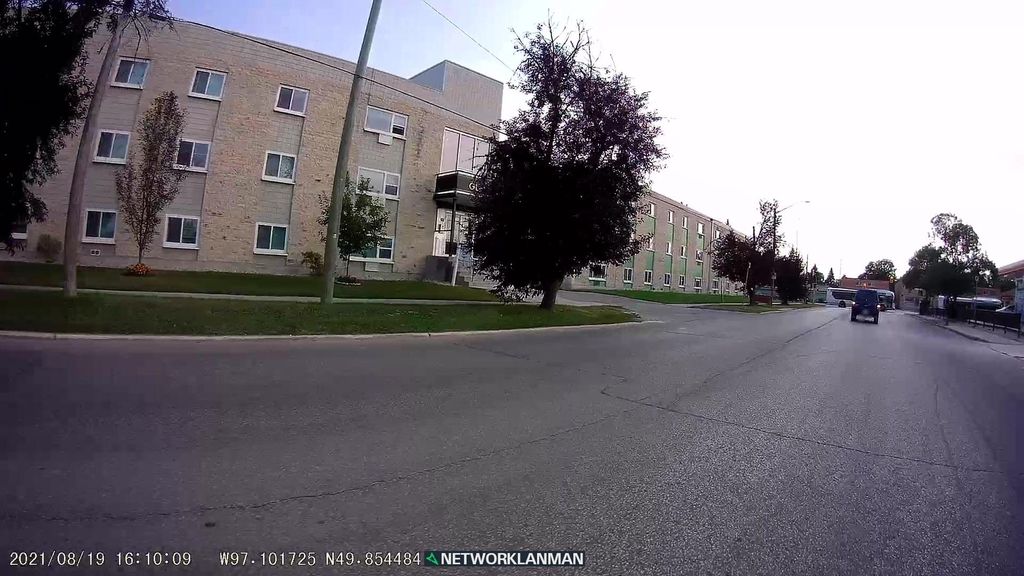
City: winnipeg